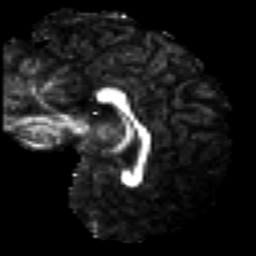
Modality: FA
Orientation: sagittal
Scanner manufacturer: siemens
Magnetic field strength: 3 T
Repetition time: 7.8 s
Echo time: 0.09 s